Field crop: maize
Growth stage: 1
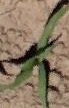
Species: maize